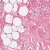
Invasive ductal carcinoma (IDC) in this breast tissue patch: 0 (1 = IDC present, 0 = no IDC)